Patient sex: F
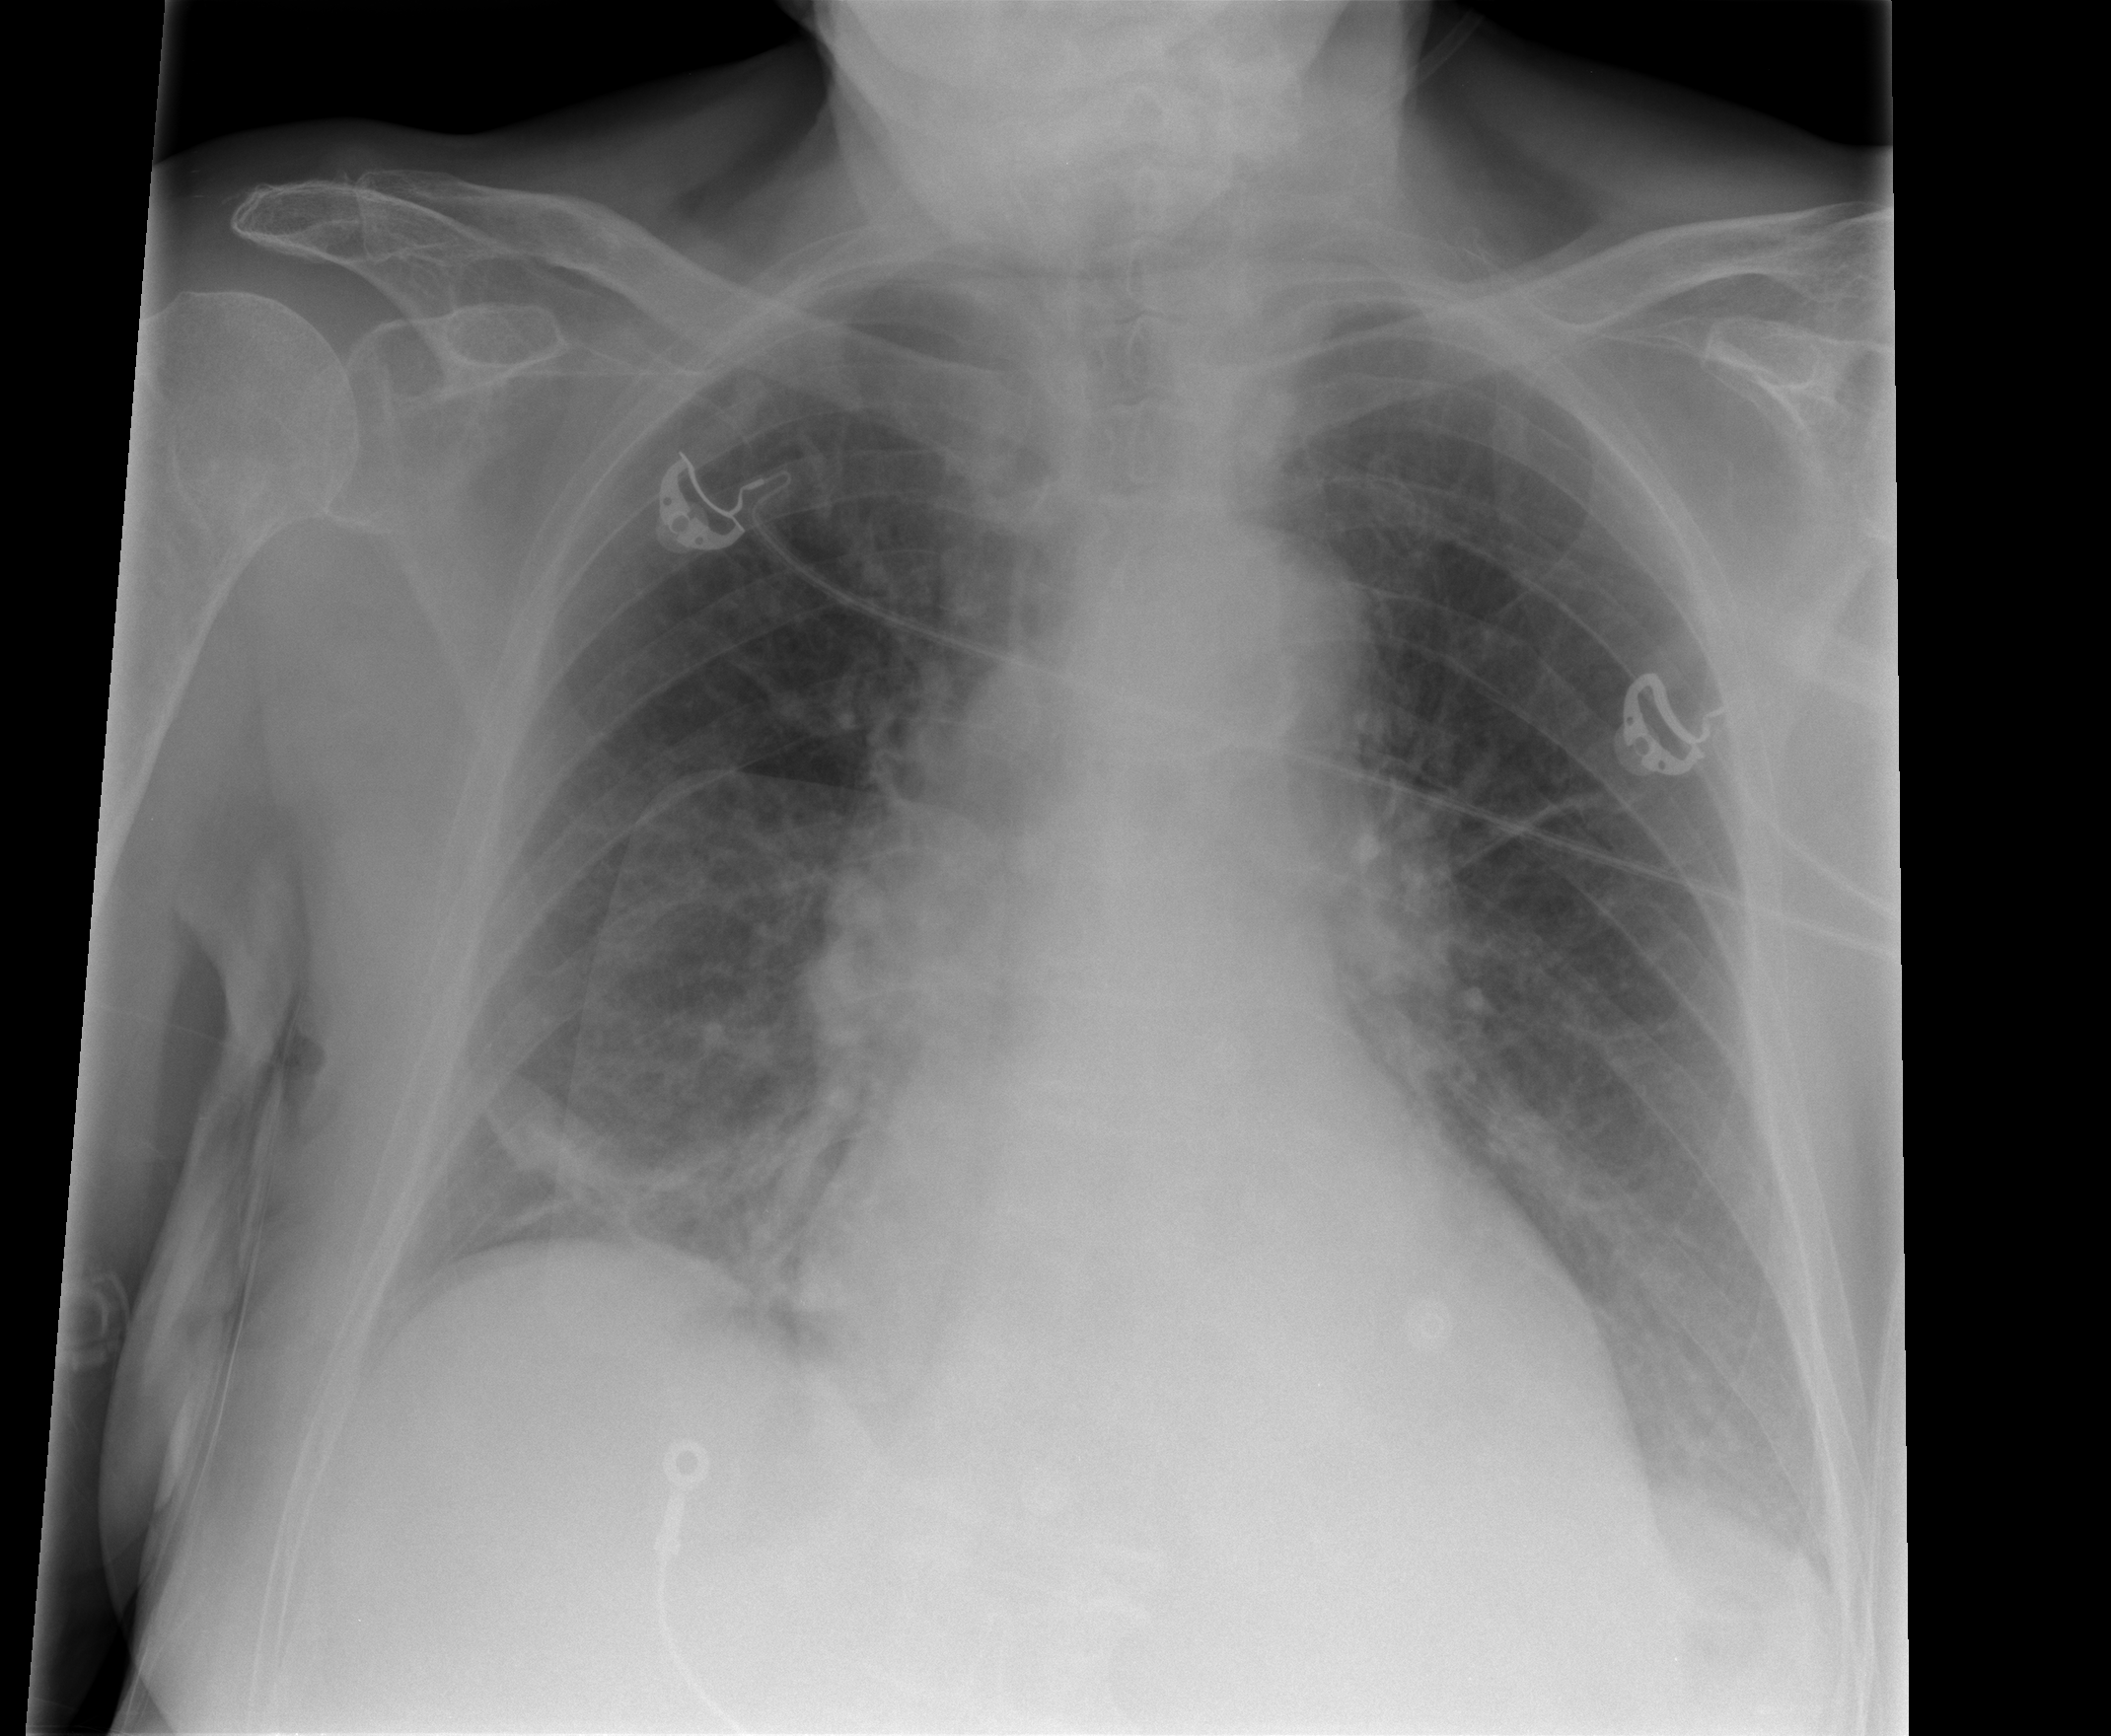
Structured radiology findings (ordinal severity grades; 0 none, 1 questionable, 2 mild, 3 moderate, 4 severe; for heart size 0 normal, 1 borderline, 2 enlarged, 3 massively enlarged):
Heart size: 1
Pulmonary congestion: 0
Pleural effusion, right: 0
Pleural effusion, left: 0
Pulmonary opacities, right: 0
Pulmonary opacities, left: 0
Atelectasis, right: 2
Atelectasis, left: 0